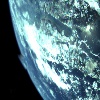
Label: cloud